You are looking at raw rotor-rig vibration samples arranged as a grayscale image. Classify the rotor condition as one of: normal, misalignment, unbalance, looseness.
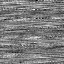
Answer: unbalance